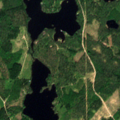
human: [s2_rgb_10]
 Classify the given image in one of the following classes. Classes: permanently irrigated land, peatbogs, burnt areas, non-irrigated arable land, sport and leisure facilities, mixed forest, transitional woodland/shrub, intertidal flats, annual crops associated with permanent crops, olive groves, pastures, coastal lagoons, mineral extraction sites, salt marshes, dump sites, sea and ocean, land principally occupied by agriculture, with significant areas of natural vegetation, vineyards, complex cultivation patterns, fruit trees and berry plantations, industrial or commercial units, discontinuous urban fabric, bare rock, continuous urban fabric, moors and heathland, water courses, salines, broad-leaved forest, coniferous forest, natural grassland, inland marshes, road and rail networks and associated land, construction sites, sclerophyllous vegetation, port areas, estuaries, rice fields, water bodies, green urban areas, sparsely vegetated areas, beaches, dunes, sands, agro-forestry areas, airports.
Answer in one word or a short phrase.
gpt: broad-leaved forest, coniferous forest, mixed forest, water bodies